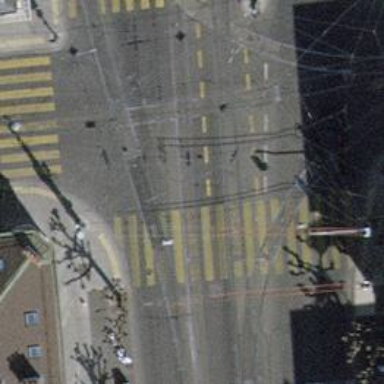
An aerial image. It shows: Crossing with traffic signals.